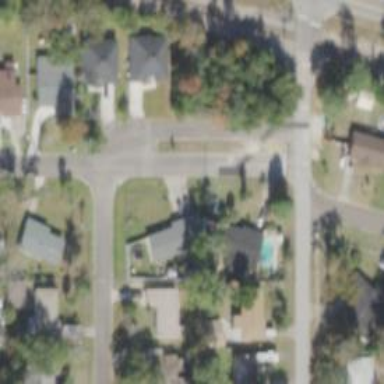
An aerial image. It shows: Residential road.